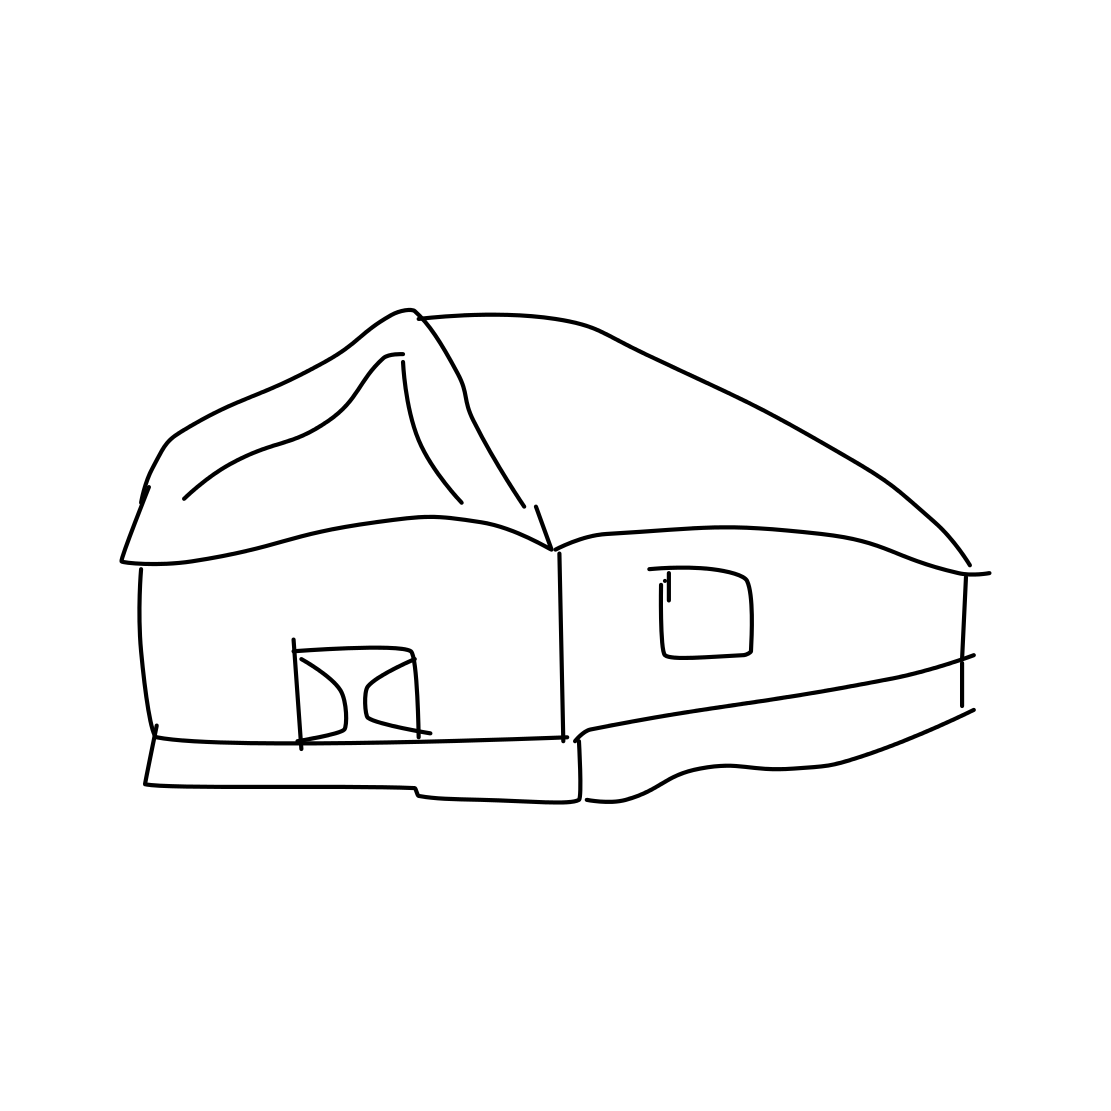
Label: camera